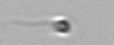
Label: flagellate